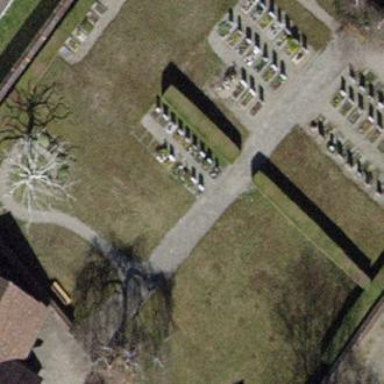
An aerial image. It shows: Cemetery.